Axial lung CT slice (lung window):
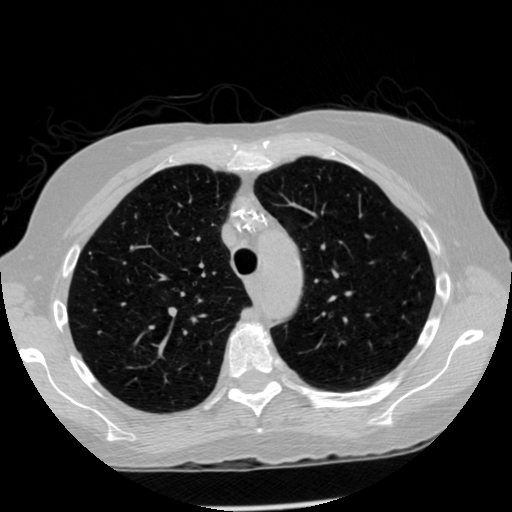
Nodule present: no